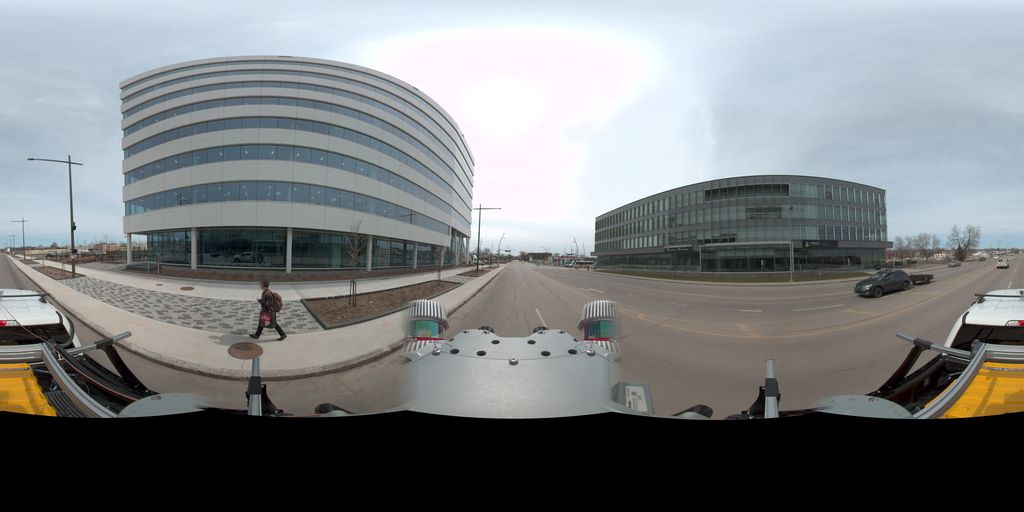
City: quebec_city